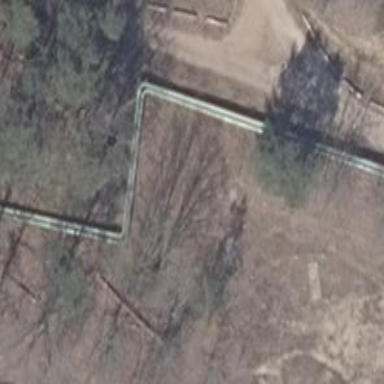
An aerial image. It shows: Pipeline marked by cutline as man-made structure.